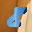
Label: 8